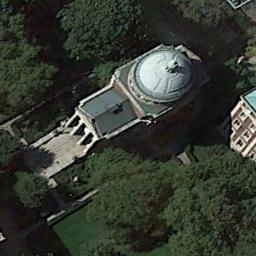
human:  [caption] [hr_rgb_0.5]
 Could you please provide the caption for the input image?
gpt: A cathedral with a gray roof and a white dome on the main house in the middle of the church, Surrounded by many trees .

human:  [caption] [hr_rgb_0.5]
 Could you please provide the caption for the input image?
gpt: This is a church, Surrounded by grass and trees .

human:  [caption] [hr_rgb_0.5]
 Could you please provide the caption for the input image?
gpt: The church with a blue circular roof is surrounded by many trees .

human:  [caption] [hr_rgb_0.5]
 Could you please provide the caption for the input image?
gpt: The church with a white circular pointed tower is surrounded by some trees .

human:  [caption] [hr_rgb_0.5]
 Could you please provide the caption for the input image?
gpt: There are many trees near the church .